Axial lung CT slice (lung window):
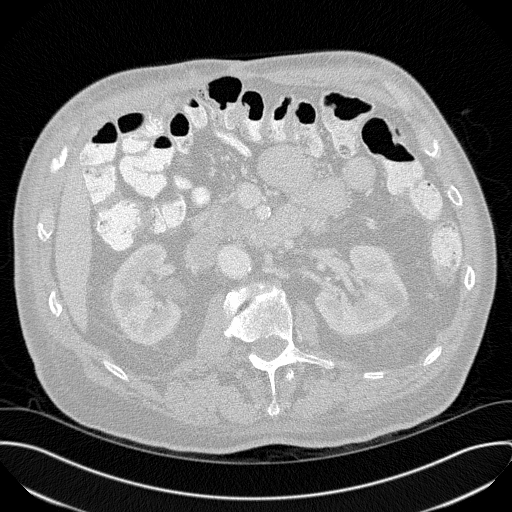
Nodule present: no